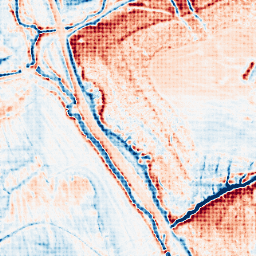
Category: classical
Decomposition family: uniform
Decomposition parameters: size: 10
Upsampling method: sinc_hamming
Upsampling parameters: scale: 8
kernel_size: 8
Upsampling scale: 8